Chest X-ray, AP view. Patient: 67 years old, sex F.
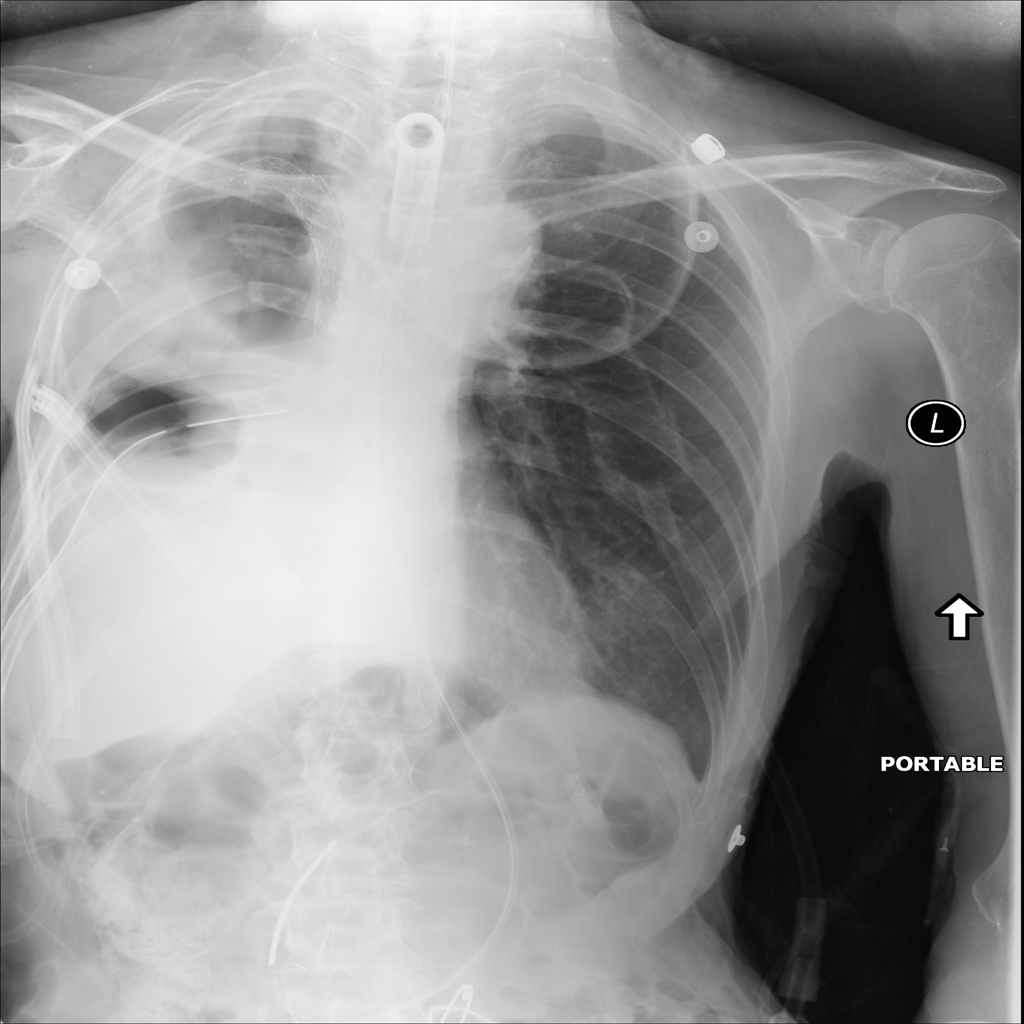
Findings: No Finding